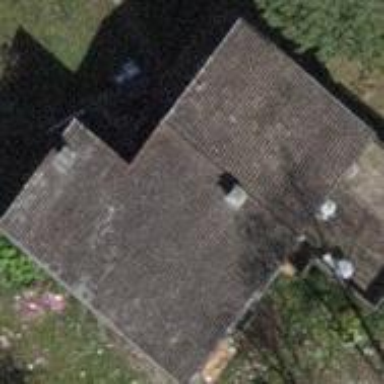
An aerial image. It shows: Building with tile roof.